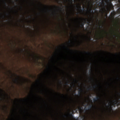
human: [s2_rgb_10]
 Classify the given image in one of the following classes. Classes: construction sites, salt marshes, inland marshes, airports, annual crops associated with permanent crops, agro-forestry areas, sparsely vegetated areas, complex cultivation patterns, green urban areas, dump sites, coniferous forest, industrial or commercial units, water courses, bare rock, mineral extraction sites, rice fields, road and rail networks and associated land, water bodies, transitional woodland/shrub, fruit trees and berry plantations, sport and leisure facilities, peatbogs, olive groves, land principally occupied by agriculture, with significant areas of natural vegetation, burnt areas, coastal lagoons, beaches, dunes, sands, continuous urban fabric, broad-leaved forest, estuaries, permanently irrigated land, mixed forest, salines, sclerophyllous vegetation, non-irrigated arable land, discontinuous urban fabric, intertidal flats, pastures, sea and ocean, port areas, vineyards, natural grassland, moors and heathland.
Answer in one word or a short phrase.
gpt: complex cultivation patterns, land principally occupied by agriculture, with significant areas of natural vegetation, broad-leaved forest, transitional woodland/shrub